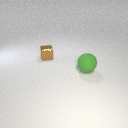
large green rubber sphere to the right of small brown metal cube